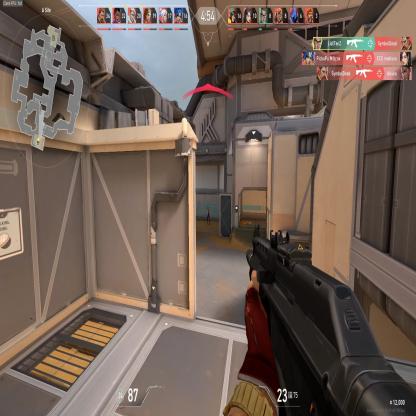
Label: enemy